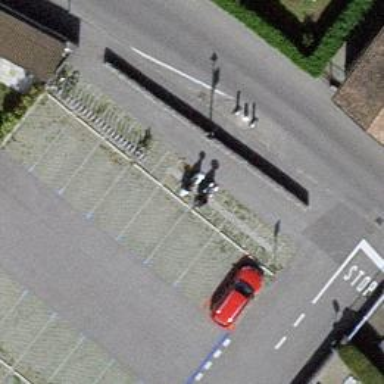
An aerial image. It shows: Motorcycle parking area.